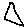
Label: triangle